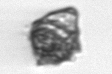
Label: Kryptoperidinium_triquetrum